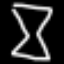
Label: hourglass